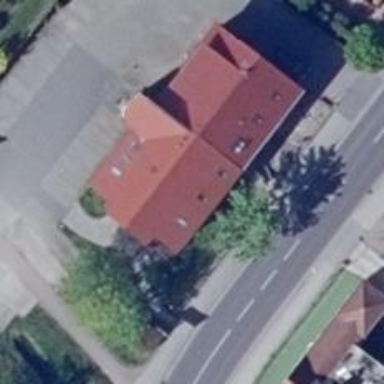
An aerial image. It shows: Veterinary facility.